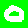
Digit: 0